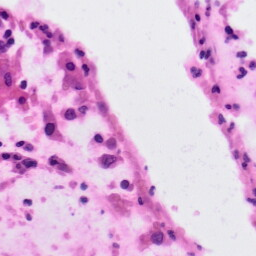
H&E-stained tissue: Colon